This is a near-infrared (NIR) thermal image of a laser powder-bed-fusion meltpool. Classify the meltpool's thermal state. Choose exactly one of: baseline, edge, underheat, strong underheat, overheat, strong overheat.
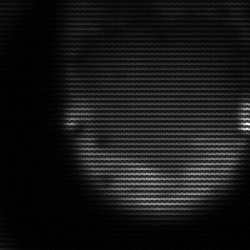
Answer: edge